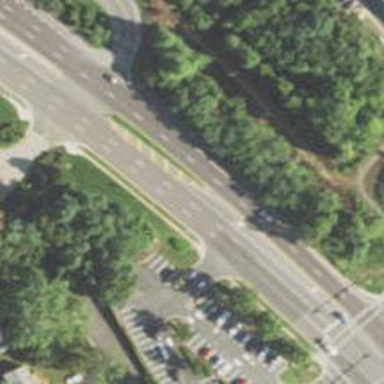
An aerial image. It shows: Primary highway that functions as expressway.